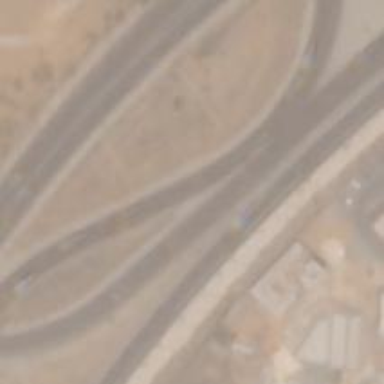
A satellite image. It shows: Motorway junction.